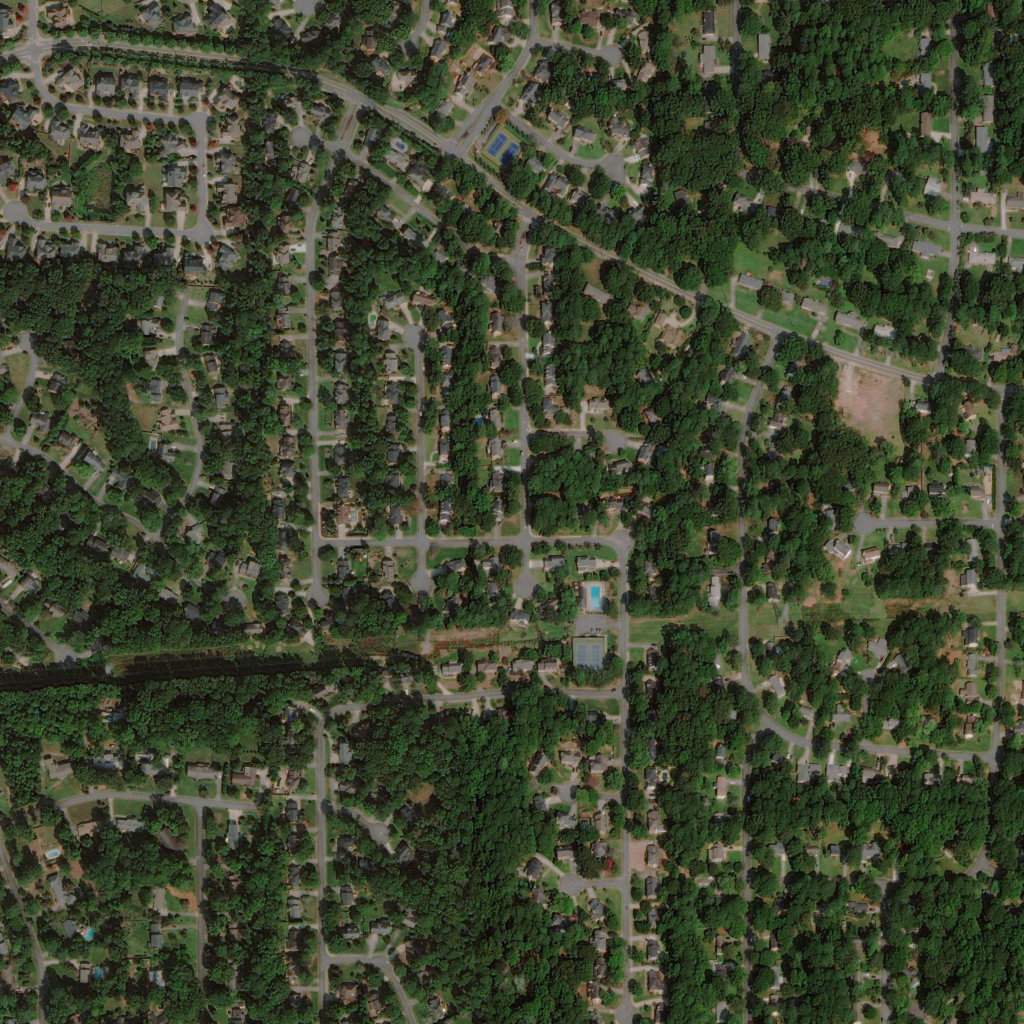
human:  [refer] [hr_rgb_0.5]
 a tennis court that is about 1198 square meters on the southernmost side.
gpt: <box>[[55, 62, 59, 65, 0]]</box>